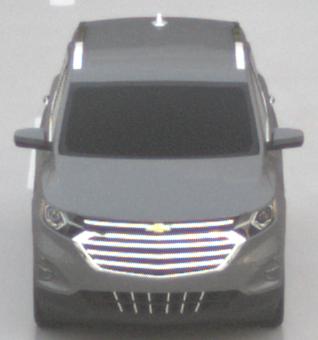
Make: Chevrolet
Model: Equinox
Detailed model: Gen. 2
Model produced from: 2015
Model produced until: 2017
Doors: 5
Color: gray
Road condition: wet road
Daytime: sunrise or sunset
Contrast: low contrast